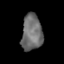
Tissue: lung
Cell type: Epithelial cells
Senescence score: 0.2212
Nuclear area (px): 730
Mean DAPI intensity: 109.847